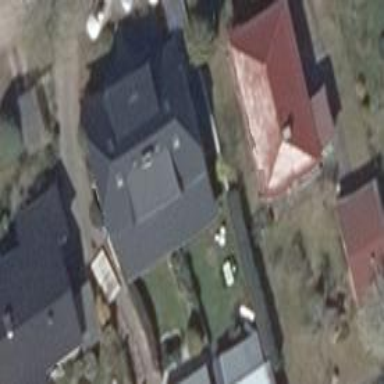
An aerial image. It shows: Half-hipped roof semidetached house.